Chest X-ray. View position: PA
Patient age: 50
Patient sex: F
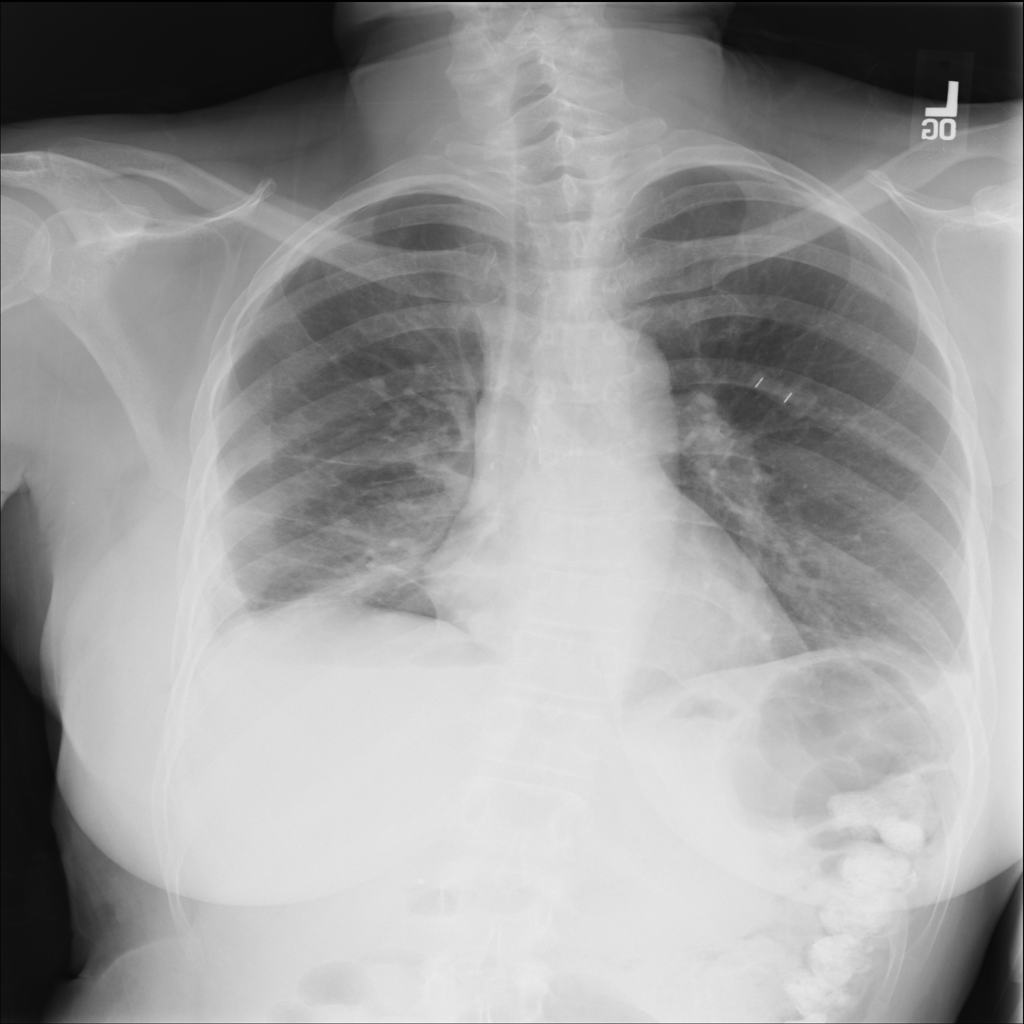
Finding: Pneumothorax